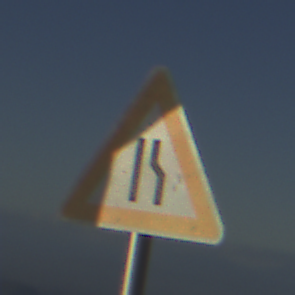
Verkehrszeichen: EinseitigVerengteFahrbahnRechts
Umgebung: Outdoor, Nature
Tageszeit: SunriseSunset
Wetter: PartlyCloudy
Licht: Natural
Jahreszeit: NotSpecified
Kontrast: HighContrast